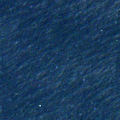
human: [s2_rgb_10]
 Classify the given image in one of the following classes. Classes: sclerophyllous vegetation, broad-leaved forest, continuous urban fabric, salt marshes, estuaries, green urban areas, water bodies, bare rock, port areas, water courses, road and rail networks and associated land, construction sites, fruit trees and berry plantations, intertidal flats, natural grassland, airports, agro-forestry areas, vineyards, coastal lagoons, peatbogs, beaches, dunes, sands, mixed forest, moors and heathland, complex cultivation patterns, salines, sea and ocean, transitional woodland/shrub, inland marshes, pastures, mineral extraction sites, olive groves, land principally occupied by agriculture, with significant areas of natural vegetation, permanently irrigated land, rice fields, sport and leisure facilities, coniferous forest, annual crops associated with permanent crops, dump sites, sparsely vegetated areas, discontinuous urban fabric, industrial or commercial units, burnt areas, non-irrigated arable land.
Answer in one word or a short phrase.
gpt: sea and ocean